Interaction volume radius: 5 \u00c5
Interaction volume height: 40 \u00c5
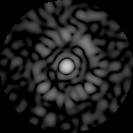
Disorder parameter: 0.7398